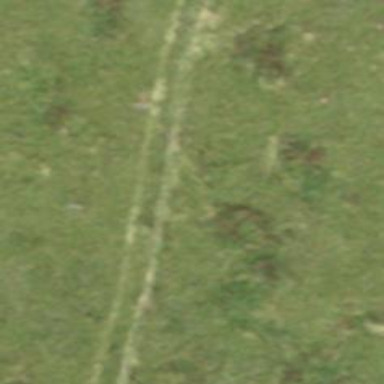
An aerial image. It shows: Track road with grass surface.